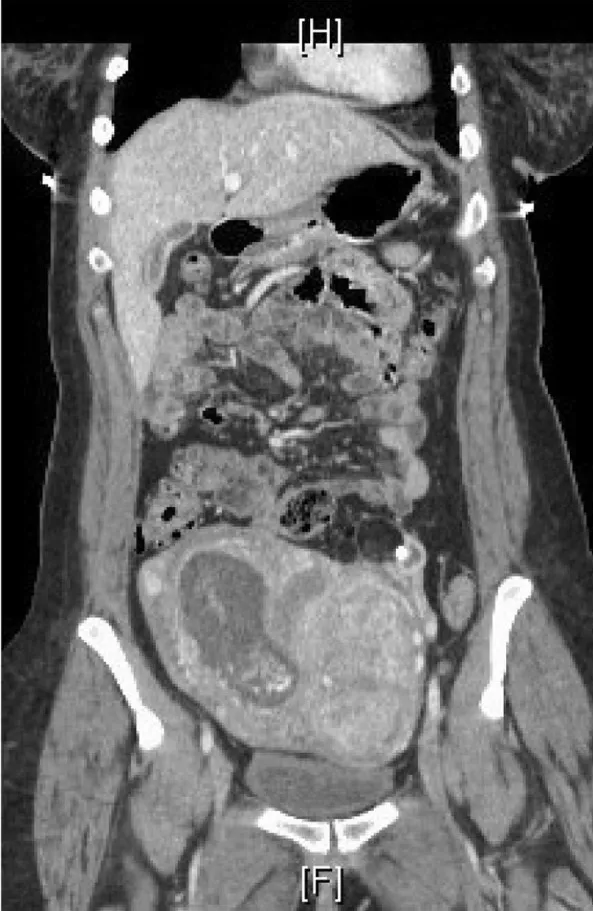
Coronal view - Abdominal CT scan showing a left sided ovarian teratoma and complete hydatidiform mole.
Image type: radiology (ct)